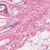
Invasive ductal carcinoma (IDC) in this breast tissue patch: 0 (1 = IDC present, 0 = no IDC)